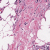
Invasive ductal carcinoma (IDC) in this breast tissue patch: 0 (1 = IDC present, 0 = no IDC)